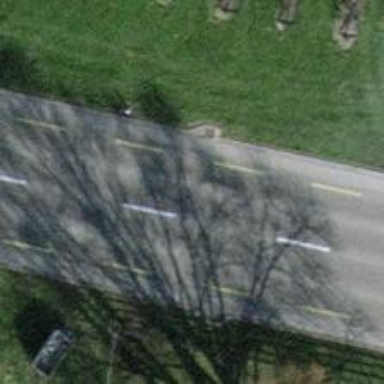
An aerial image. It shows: Secondary road with cycling lane on both sides. The surface of the road is asphalt.